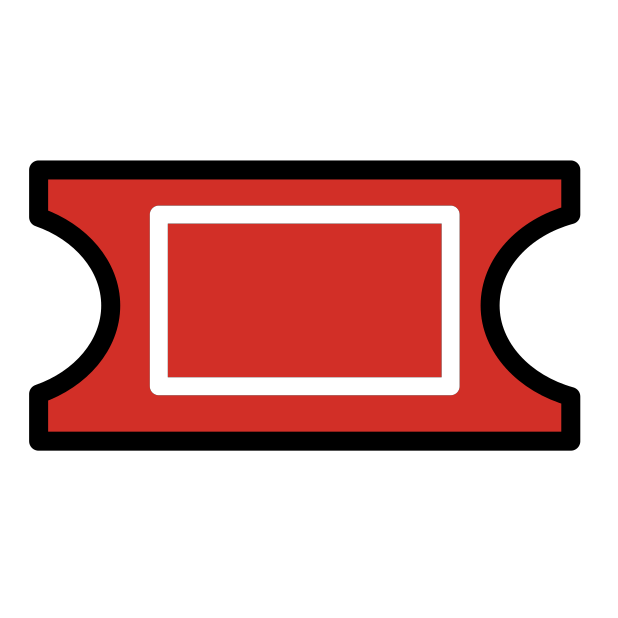
admission tickets